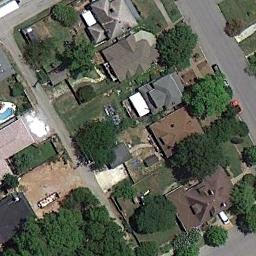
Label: medium_residential